【题型】解答题　【知识点】解析几何　【难度】medium
（2025·上海黄浦·一模）已知双曲$\Gamma$的中心位于坐标原点$O$，焦点$F_2$，$F_1$分别在$x$轴的正、负半轴上，$|F_1F_2|=2\sqrt{2}$，直线$y=-x$是$\Gamma$的一条渐近线，直线$l_1:y=\sqrt{2}x+t\ (t<0)$与$\Gamma$有且只有一个公共点$P$。

\vspace{0.5em}
\noindent
(1) 求$\Gamma$的方程；

\vspace{0.5em}
\noindent
(2) 若点$Q$在$y$轴上，且$\angle F_2QP$为直角，求点$Q$的坐标；

\vspace{0.5em}
\noindent
(3) 设动直线$l_2$平行于$OP$，与$\Gamma$交于点$A$，$B$，与$l_1$交于点$K$，是否存在常数$\lambda$，使得$|KA|\cdot|KB|=\lambda|KP|^2$总成立？若存在，请求出$\lambda$的值；若不存在，请说明理由。
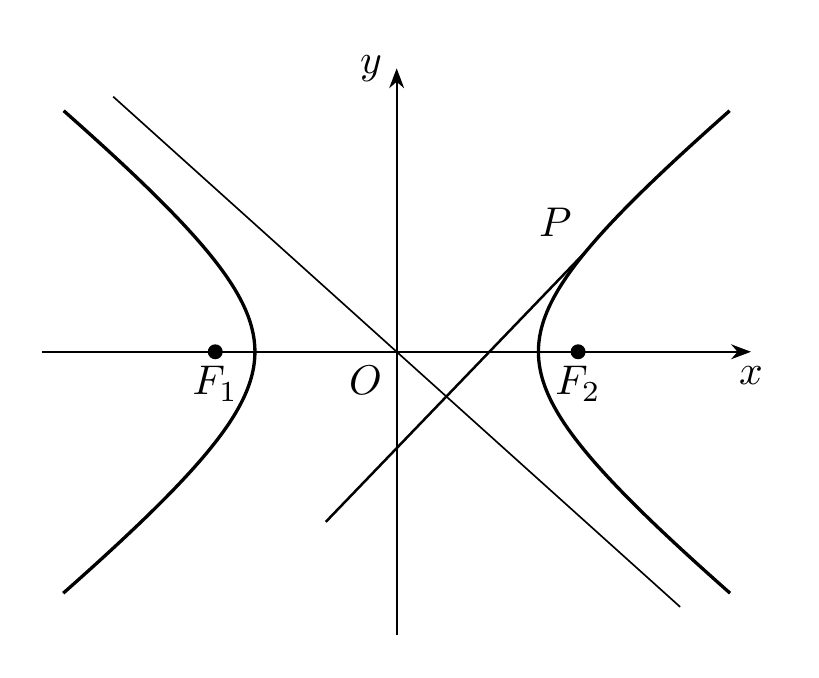
【解答】
\noindent
【详解】（1）依题意，
\[
\begin{cases}
2c = 2\sqrt{2} \\
\dfrac{b}{a} = 1 \\
c^2 = a^2 + b^2
\end{cases}
\]
解得 \(a = b = 1\)，\(c = \sqrt{2}\)，

所以 \(\Gamma\) 的方程为 \(x^2 - y^2 = 1\)。

\vspace{0.5em}
\noindent
（2）联立
\[
\begin{cases}
y = \sqrt{2}x + t \\
x^2 - y^2 = 1
\end{cases}
\]
消去 \(y\) 并化简得 \(x^2 + 2\sqrt{2}tx + t^2 + 1 = 0\)，

由题意可得 \(\Delta = 8t^2 - 4(t^2 + 1) = 0\)，解得 \(t = \pm 1\)，因为 \(t < 0\)，

所以 \(t = -1\)，代入上式，解得 \(x = \sqrt{2}\)，\(y = 1\)，

所以 \(P(\sqrt{2},1)\)，设 \(Q(0,q)\)，

因为 \(\angle F_2QP\) 为直角，

所以 \(\overrightarrow{QF_2} \cdot \overrightarrow{QP} = (-\sqrt{2},-q) \cdot (\sqrt{2},1 - q) = -\sqrt{2} \times \sqrt{2} - q(1 - q) = 0\)，

解得 \(q = 2\) 或 \(-1\)，

所以 \(Q(0,2)\) 或 \((0,-1)\)。

\vspace{0.5em}
\noindent
（3）\(k_{OP} = \dfrac{\sqrt{2}}{2}\)，设 \(A(x_1,y_1)\)，\(B(x_2,y_2)\)，\(l_2: y = \dfrac{\sqrt{2}}{2}x + m\)，

联立
\[
\begin{cases}
y = \dfrac{\sqrt{2}}{2}x + m \\
x^2 - y^2 = 1
\end{cases}
\]
消去 \(y\) 并化简得 \(x^2 - 2\sqrt{2}mx - 2m^2 - 2 = 0\)，

\(\Delta = 8m^2 - 4(-2m^2 - 2) = 16m^2 + 8 > 0\)，

\(x_1 + x_2 = 2\sqrt{2}m\)，\(x_1x_2 = -2(m^2 + 1)\)，

联立
\[
\begin{cases}
y = \dfrac{\sqrt{2}}{2}x + m \\
y = \sqrt{2}x - 1
\end{cases}
\]
解得
\[
\begin{cases}
x = \sqrt{2}m + \sqrt{2} \\
y = 2m + 1
\end{cases}
\]

所以 \(K(\sqrt{2}m + \sqrt{2}, 2m + 1)\)，

\[
|KA| \cdot |KB| = \left[1 + \left(\dfrac{\sqrt{2}}{2}\right)^2\right] \cdot |(x_1 - x_K)(x_2 - x_K)| = \dfrac{3}{2}|x_1x_2 - x_K(x_1 + x_2) + x_K^2|,
\]

代入 \(K\) 点坐标及韦达定理得

\[
|KA| \cdot |KB| = \dfrac{3}{2}\left|-2(m^2 + 1) - 2\sqrt{2}m(\sqrt{2}m + \sqrt{2}) + (\sqrt{2}m + \sqrt{2})^2\right| = 6m^2,
\]

\[
|KP|^2 = (\sqrt{2}m + \sqrt{2} - \sqrt{2})^2 + (2m + 1 - 1)^2 = 6m^2,
\]

所以 \(\exists \lambda = 1\)，使得 \(|KA| \cdot |KB| = \lambda |KP|^2\)。

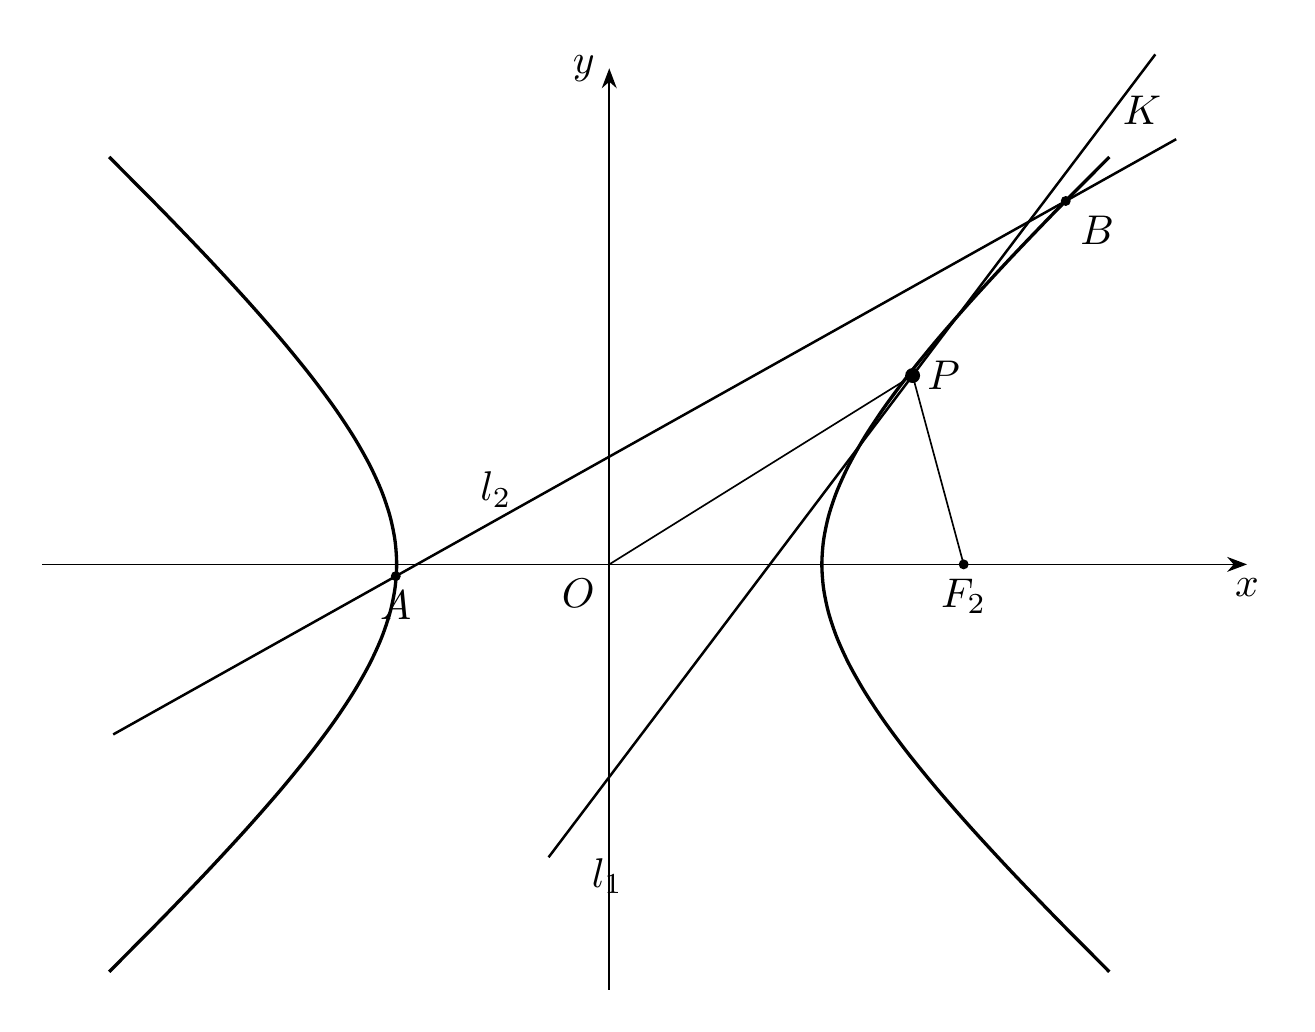